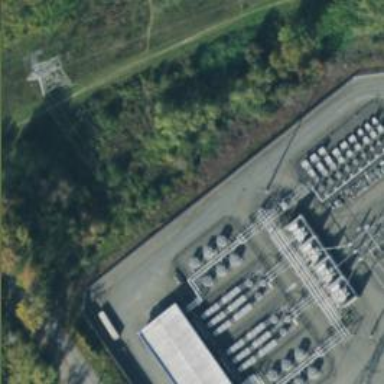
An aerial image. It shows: Outdoor switch for power.